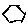
Label: hexagon